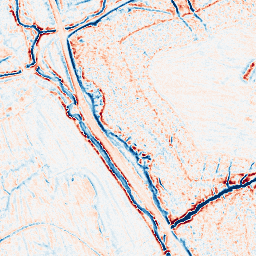
Category: edge_preserving
Decomposition family: bilateral
Decomposition parameters: d: 9
sigma_color: 75
sigma_space: 150
Upsampling method: regularized
Upsampling parameters: scale: 4
lambda_reg: 0.01
Upsampling scale: 4